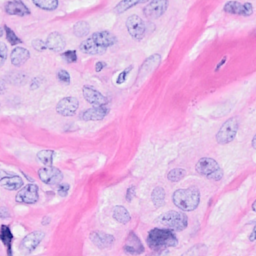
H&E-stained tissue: Breast